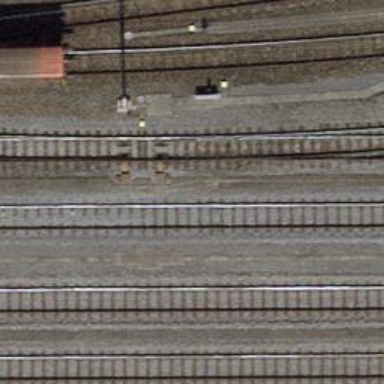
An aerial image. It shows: Railway yard with electrified tracks and single track.